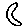
Label: moon